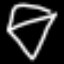
Label: diamond